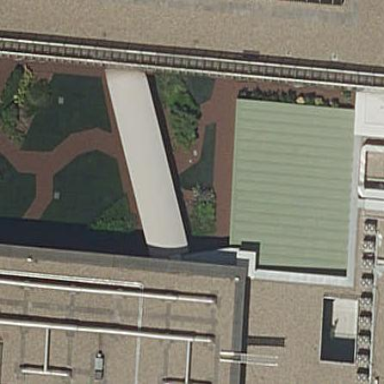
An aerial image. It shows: Office building.